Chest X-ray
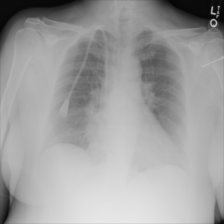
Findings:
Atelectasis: negative
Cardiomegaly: negative
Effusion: negative
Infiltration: negative
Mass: negative
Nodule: negative
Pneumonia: negative
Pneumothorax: negative
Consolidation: negative
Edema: negative
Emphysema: negative
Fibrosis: negative
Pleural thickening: negative
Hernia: negative